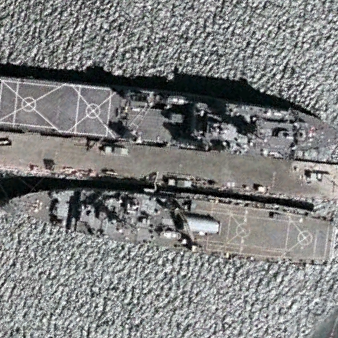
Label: combat